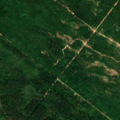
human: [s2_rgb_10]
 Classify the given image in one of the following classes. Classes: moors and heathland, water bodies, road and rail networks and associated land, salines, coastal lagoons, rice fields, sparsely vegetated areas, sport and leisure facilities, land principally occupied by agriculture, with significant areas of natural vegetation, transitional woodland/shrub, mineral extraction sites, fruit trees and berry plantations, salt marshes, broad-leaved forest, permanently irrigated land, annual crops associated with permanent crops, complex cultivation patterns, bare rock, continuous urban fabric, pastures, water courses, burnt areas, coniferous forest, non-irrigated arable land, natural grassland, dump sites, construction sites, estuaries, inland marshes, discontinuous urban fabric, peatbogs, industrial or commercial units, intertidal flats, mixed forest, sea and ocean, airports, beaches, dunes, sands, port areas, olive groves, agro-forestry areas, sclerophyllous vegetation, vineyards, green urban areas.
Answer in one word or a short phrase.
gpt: broad-leaved forest, mixed forest, transitional woodland/shrub